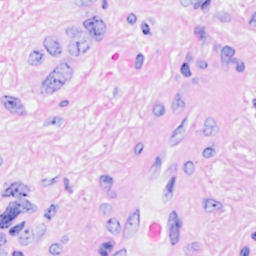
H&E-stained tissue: Breast